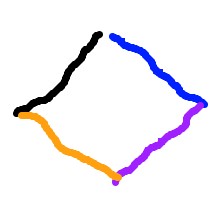
Shape: rhombus